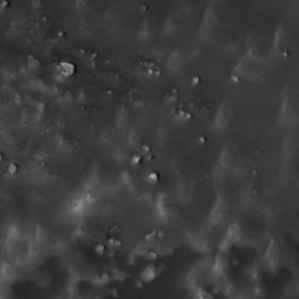
Label: non_frost